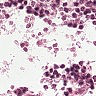
Metastatic tissue present: no